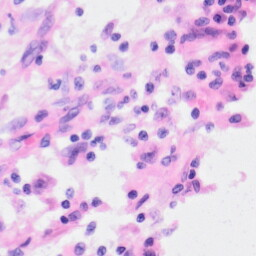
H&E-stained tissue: Kidney